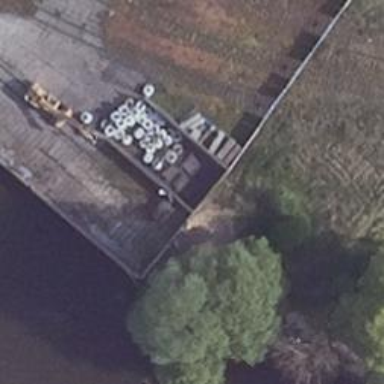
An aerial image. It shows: Silos used for storage.